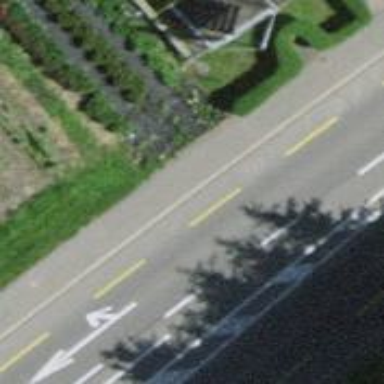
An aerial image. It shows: Asphalt road with primary highway designation. It has sidewalks on both sides and designated cycle lane.